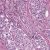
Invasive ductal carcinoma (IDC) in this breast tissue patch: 1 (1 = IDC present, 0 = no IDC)